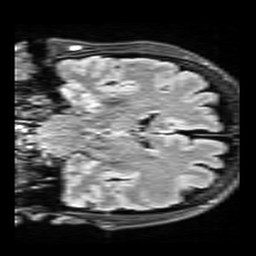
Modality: FLAIR
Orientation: coronal
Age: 62
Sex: male
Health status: healthy
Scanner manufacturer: siemens
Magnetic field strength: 3 T
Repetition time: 9 s
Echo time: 0.088 s